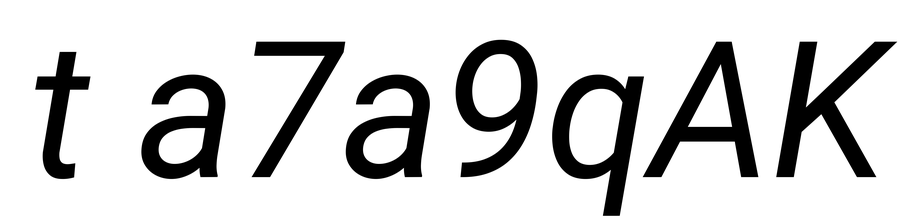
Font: Roboto-Italic_Italic